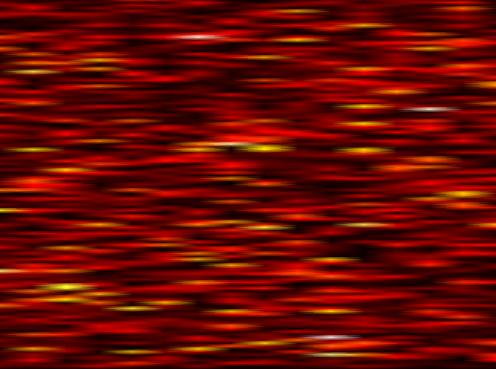
Label: FBMC